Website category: auto
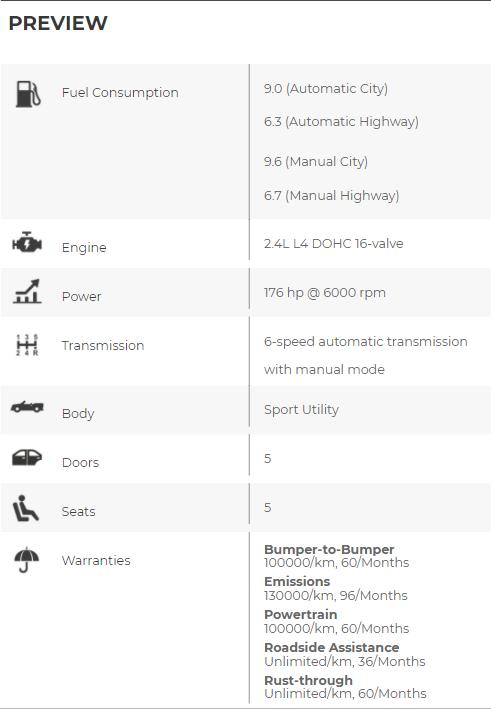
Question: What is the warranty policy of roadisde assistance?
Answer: Unlimited/km, 36/Months

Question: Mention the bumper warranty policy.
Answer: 100000/km, 60/Months

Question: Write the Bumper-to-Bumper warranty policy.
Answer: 100000/km, 60/Months

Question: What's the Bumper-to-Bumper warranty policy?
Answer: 100000/km, 60/Months

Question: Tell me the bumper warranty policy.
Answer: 100000/km, 60/Months

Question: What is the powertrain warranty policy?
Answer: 100000/km, 60/Months

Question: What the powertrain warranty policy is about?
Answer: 100000/km, 60/Months

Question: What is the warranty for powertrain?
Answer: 100000/km, 60/Months